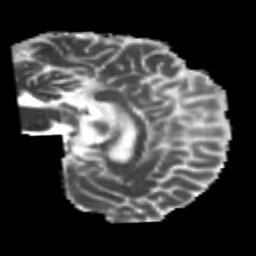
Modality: MD
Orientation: sagittal
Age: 26
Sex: male
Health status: healthy
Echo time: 0.074 s